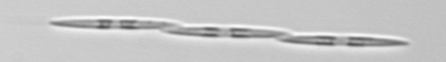
Label: Pseudo-nitzschia